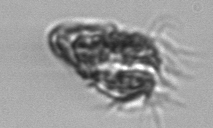
Label: Ciliophora